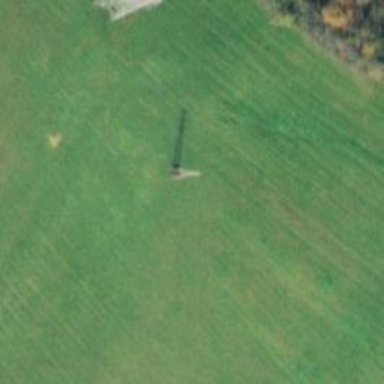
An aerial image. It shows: Power tower.